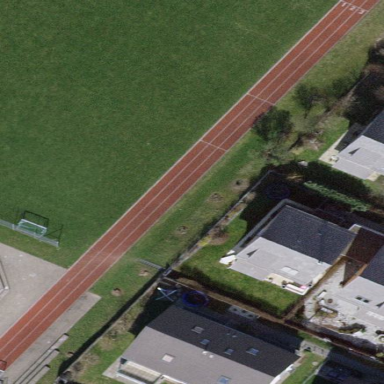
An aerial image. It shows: Track made of tartan material in leisure land area.